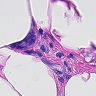
Metastatic tissue present: yes